Question: I want to implement OAuth login with Google. What is the best way to get all user's Google accounts with images?
I can get a simple Google account list with 'AccountPicker.newChooseAccountIntent' but I want a list with user photos like this:

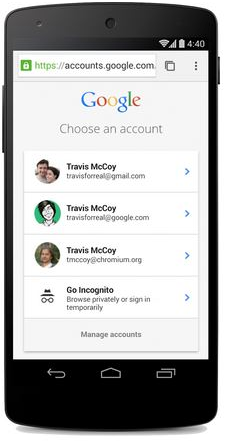
Answer: If you are targeting Android 4.0 (API level 14) or higher you might want to use Contacts Provider.
<URL>